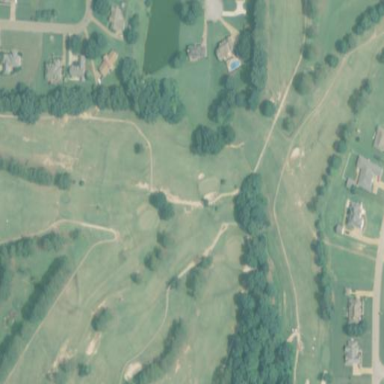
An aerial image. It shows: Golf course.